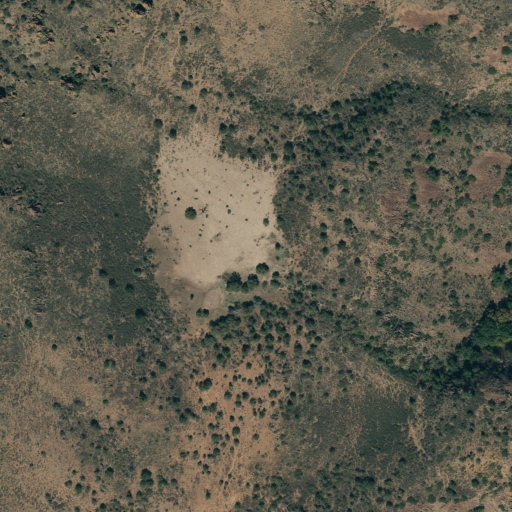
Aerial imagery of plain(s) in Texas named Rustlers Flat containing deciduous forest, shrub, evergreen forest, and grassland